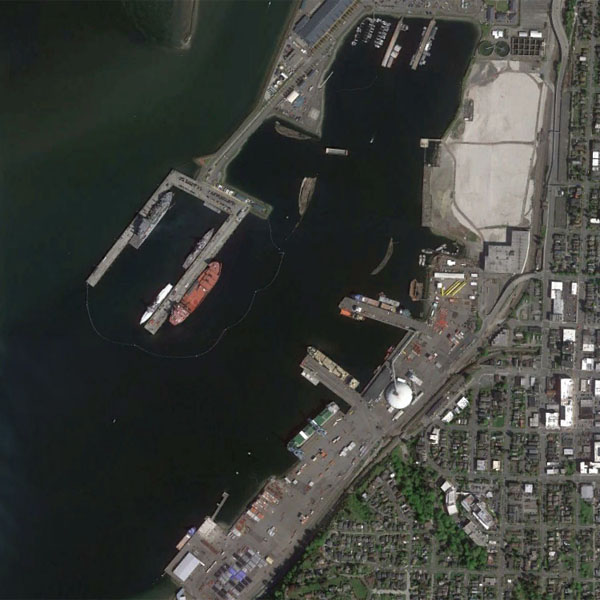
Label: Port